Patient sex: M
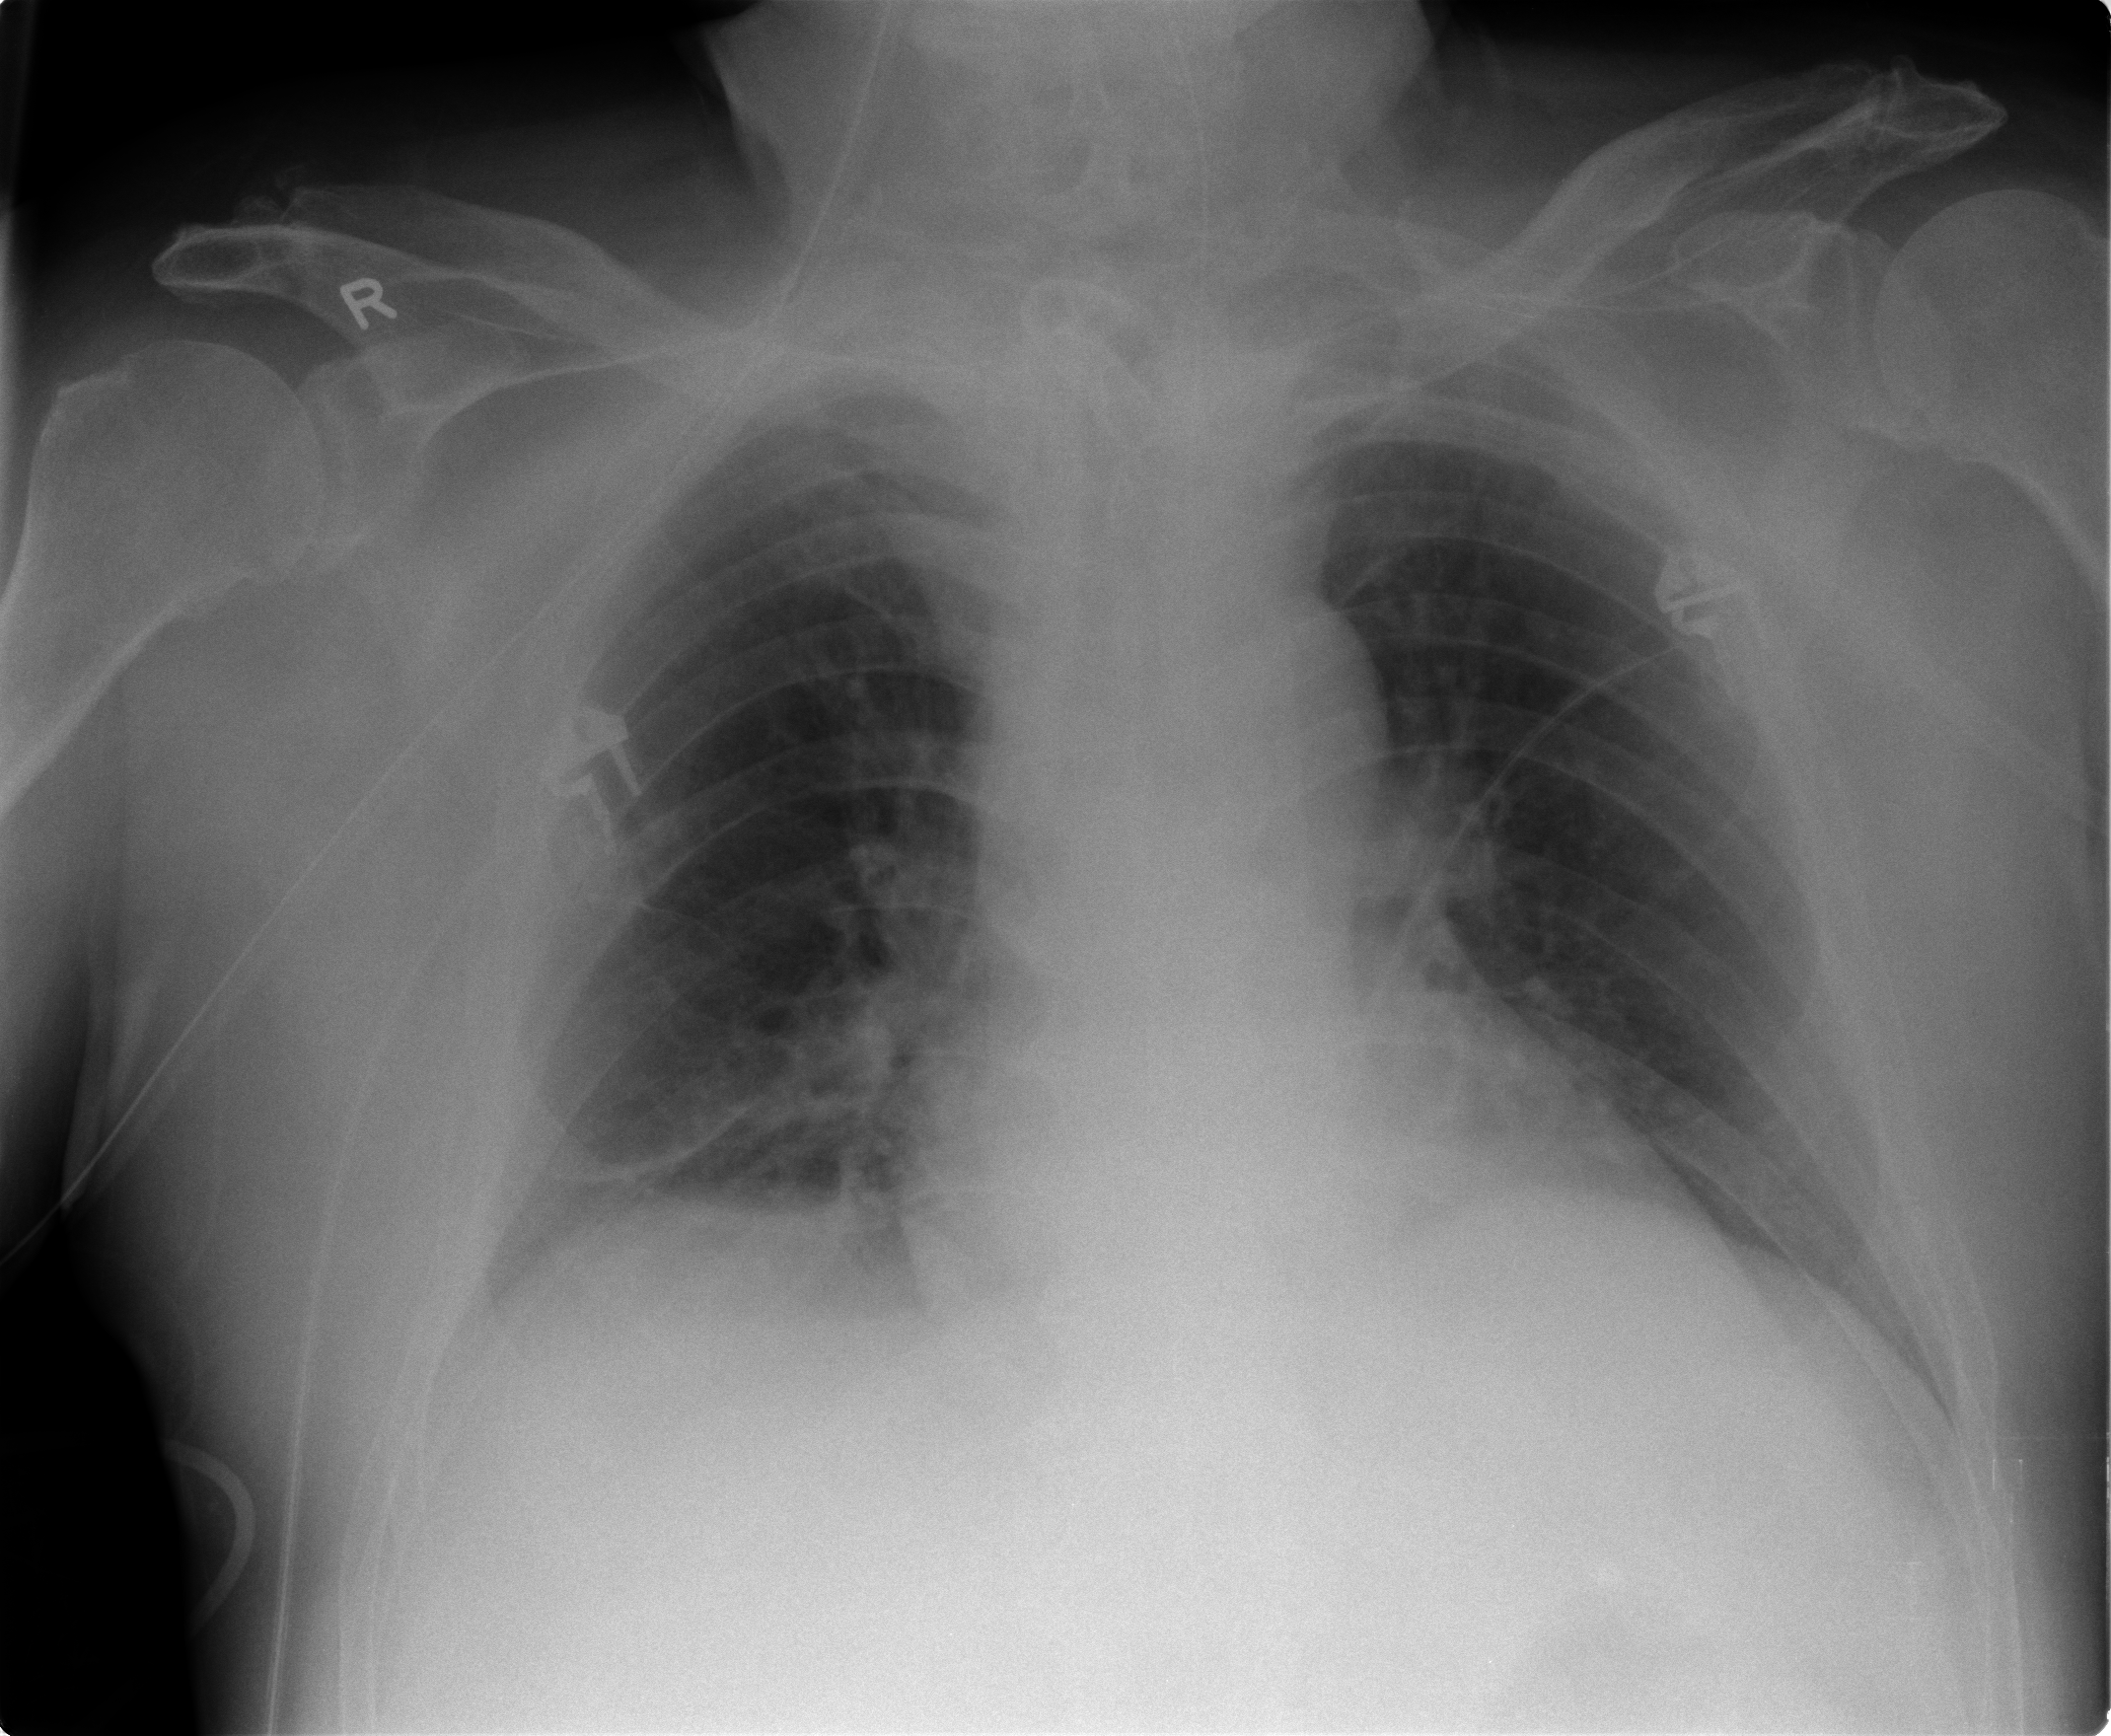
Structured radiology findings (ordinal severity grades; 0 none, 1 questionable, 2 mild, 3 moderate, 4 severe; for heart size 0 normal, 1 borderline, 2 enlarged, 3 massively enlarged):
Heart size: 2
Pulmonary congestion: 2
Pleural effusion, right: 1
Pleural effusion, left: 0
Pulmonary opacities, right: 0
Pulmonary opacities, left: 0
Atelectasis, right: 2
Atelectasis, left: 0